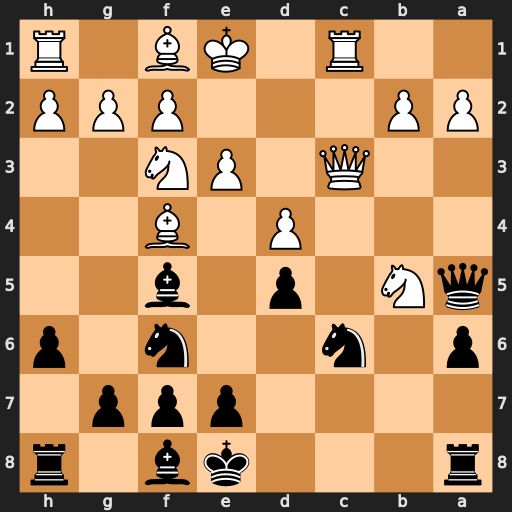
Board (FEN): r3kb1r/4ppp1/p1n2n1p/qN1p1b2/3P1B2/2Q1PN2/PP3PPP/2R1KB1R
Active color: b
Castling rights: Kkq
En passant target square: -
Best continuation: axb5 Qxa5 Nxa5